Aerial crown-view tile of a tropical tree (Barro Colorado Island, Panama), acquired 20241112:
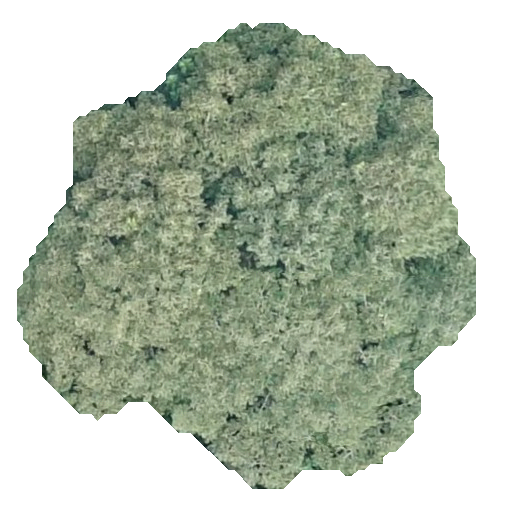
Species: Dipteryx oleifera
GBIF accepted scientific name: Dipteryx oleifera
Crown area: 231.759 m²